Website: bh-photo
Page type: billing-address
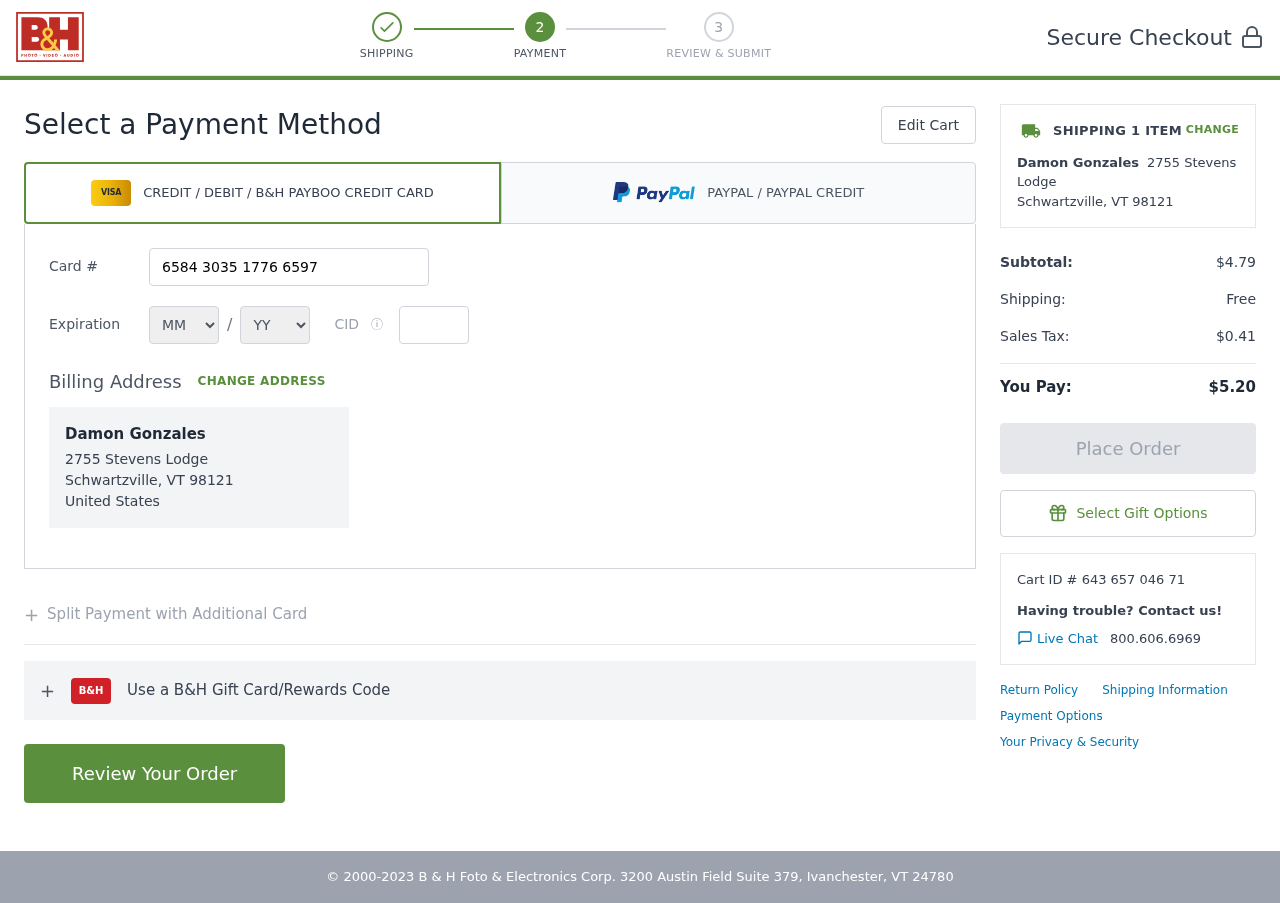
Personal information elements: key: PII_CARD_CVV
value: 415
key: PII_CARD_EXPIRY_MONTH
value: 02
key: PII_CARD_EXPIRY_YEAR
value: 28
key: PII_CARD_NUMBER
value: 6584 3035 1776 6597
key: PII_CITY_STATE_ZIP
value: Schwartzville, VT 98121
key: PII_COUNTRY
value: United States
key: PII_FULLNAME
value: Damon Gonzales
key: PII_STREET
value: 2755 Stevens Lodge
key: PII_FULLNAME2
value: Damon Gonzales
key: PII_GIFT_FIRSTNAME
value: Steven
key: PII_CITY
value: Schwartzville
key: PII_STATE_ABBR
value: VT
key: PII_POSTCODE
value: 98121
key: PII_POSTCODE_FULL
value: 98121
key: PII_CITY_STATE
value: Schwartzville, VT
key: PII_POSTCODE_NUMERIC
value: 98121
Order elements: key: ORDER_NUM_ITEMS
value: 1
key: ORDER_SUBTOTAL
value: $4.79
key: ORDER_SHIPPING_COST
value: Free
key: ORDER_TAX
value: $0.41
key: ORDER_TOTAL
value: $5.20
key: ORDER_ID
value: Cart ID # 643 657 046 71